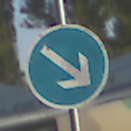
Verkehrszeichen: VorgeschriebeneVorbeifahrtRechts
Umgebung: Outdoor, Special
Tageszeit: SunriseSunset
Wetter: Clear
Licht: Natural
Jahreszeit: NotSpecified
Kontrast: MediumContrast